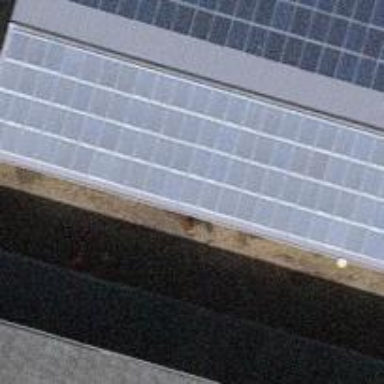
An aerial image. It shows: Solar power generator with photovoltaic panels.